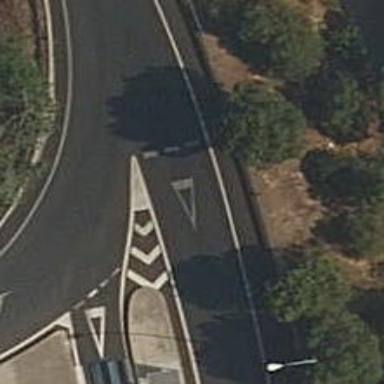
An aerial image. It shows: Road with "give way" sign.